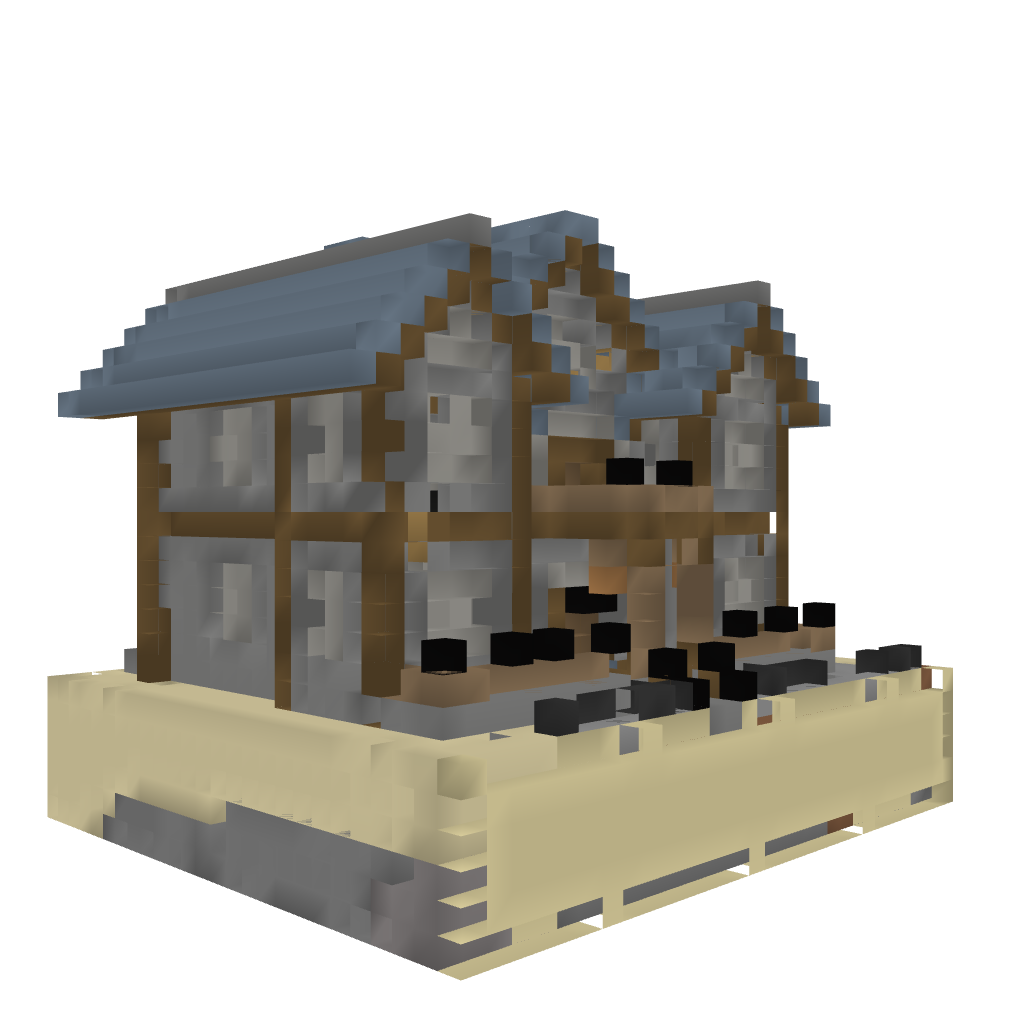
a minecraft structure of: Survival island house